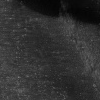
Atmospheric dust classification: not_dusty